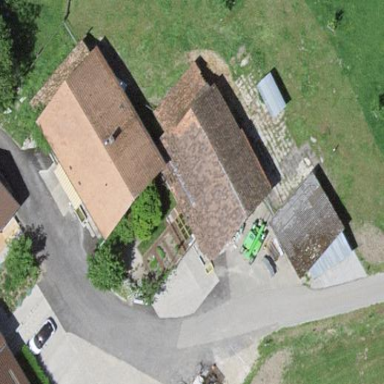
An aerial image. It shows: Rural barn.